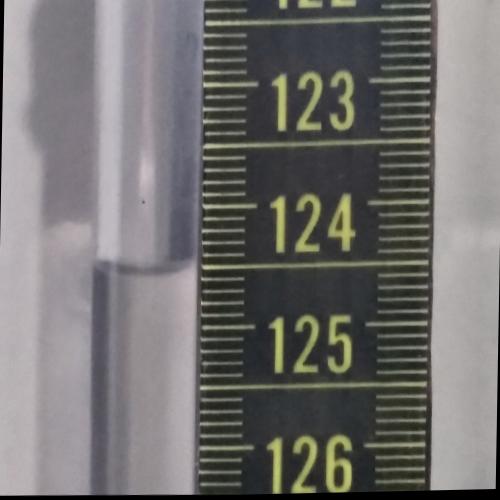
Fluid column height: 124.5 cm